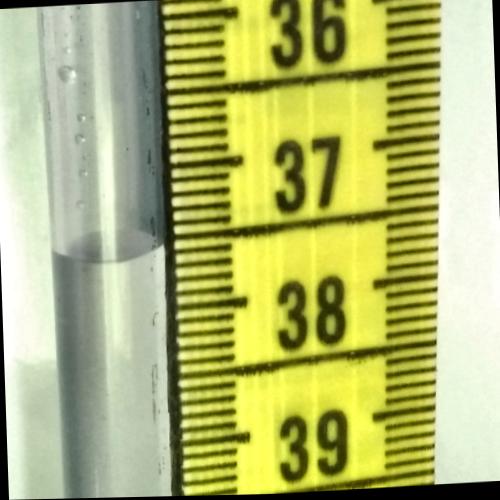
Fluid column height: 37.6 cm